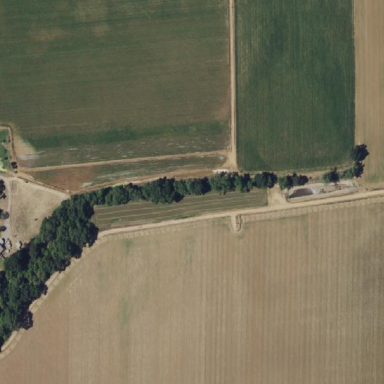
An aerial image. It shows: Farmyard area.